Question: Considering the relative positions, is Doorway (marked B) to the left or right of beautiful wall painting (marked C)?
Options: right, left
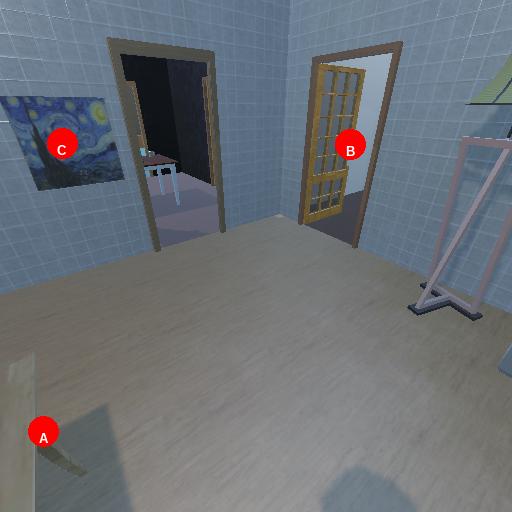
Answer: right